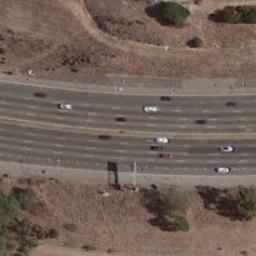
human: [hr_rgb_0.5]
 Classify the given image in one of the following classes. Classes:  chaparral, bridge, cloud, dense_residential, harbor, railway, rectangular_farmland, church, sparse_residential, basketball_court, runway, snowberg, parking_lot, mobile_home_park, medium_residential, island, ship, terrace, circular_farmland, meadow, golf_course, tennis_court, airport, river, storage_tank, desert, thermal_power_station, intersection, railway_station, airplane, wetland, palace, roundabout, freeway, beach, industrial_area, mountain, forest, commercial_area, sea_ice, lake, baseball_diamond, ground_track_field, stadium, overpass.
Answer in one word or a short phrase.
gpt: freeway